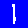
Digit: 1